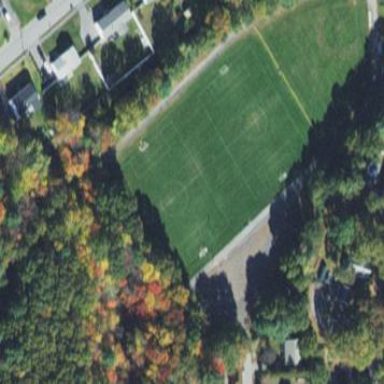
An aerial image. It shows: Soccer pitch designated for leisure and sports activities.